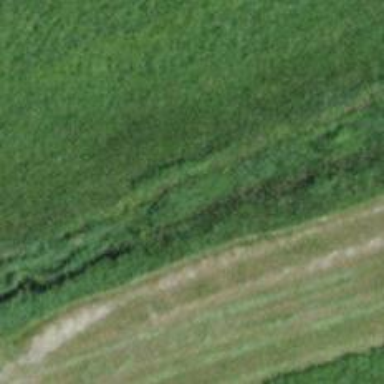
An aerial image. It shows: Ditch in the surroundings.